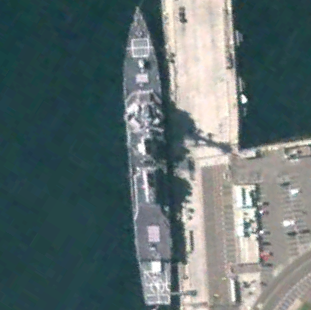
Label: destroyer